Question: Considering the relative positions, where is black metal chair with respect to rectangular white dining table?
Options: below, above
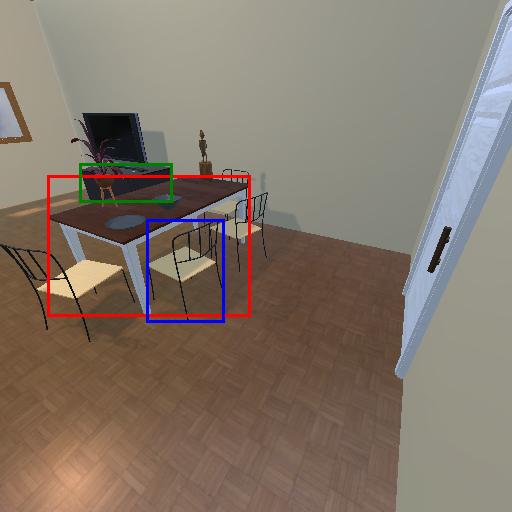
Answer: below